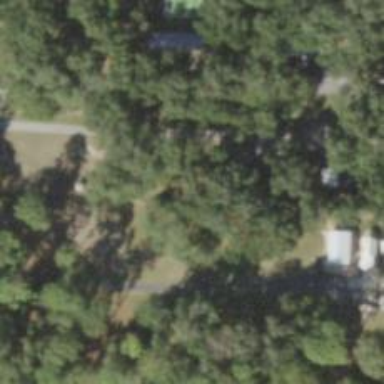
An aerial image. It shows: Driveway.